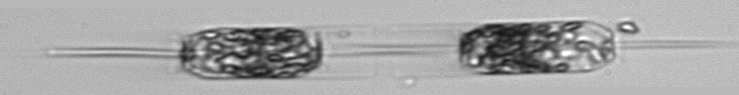
Label: Ditylum_brightwellii